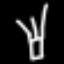
Label: fork